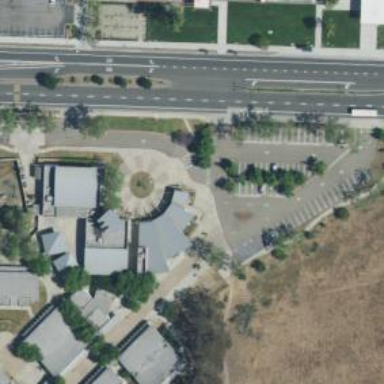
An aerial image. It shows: School building with flat concrete roof.